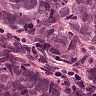
Metastatic tissue present: yes